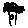
Label: tree